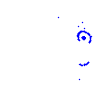
Particle: kaon